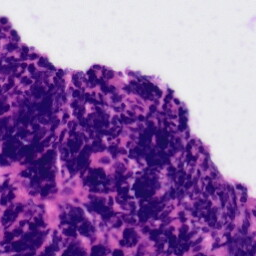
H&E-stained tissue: Tonsil